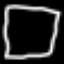
Label: square